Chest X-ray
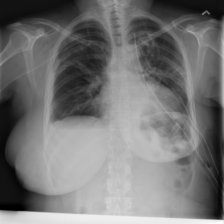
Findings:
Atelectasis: negative
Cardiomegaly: negative
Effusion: negative
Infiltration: negative
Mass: negative
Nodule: negative
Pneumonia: negative
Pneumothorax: negative
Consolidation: negative
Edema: negative
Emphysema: negative
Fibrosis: negative
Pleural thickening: negative
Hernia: negative